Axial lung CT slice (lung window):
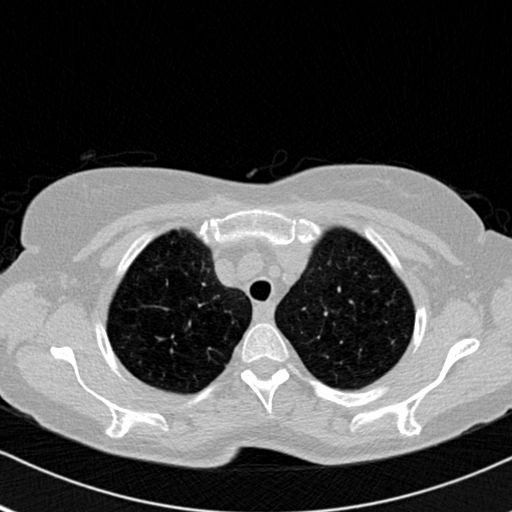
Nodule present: no